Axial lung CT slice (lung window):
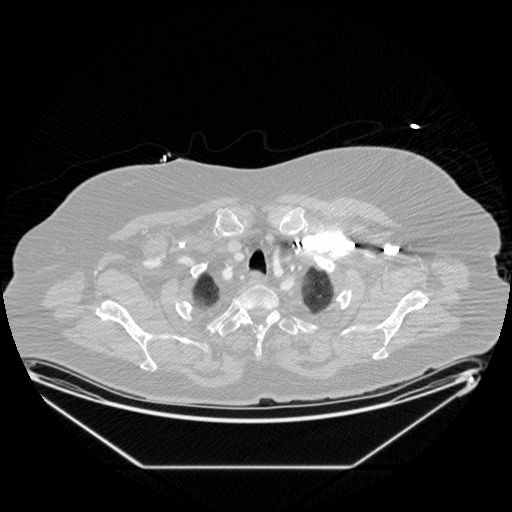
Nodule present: no